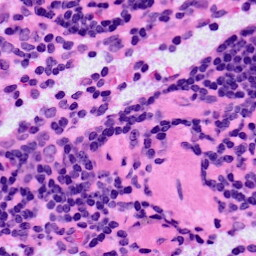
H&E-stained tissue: LymphNode